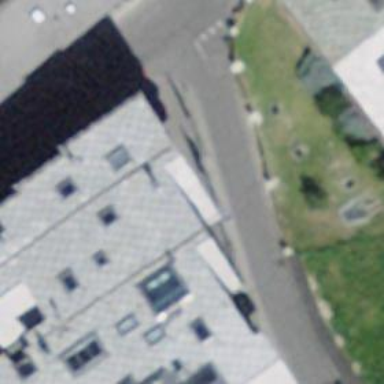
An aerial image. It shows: Pub.